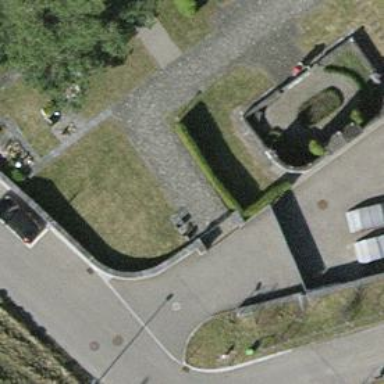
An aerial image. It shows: Gate.